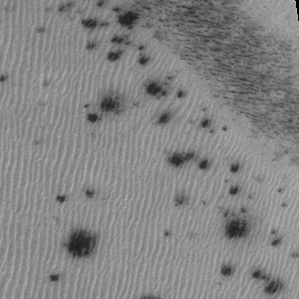
Label: frost